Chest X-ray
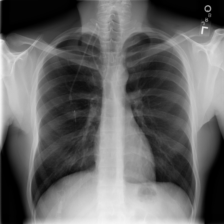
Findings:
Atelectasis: negative
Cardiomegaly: negative
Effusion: negative
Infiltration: negative
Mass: negative
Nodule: negative
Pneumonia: negative
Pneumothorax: negative
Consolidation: negative
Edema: negative
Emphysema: negative
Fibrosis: negative
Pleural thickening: negative
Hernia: negative